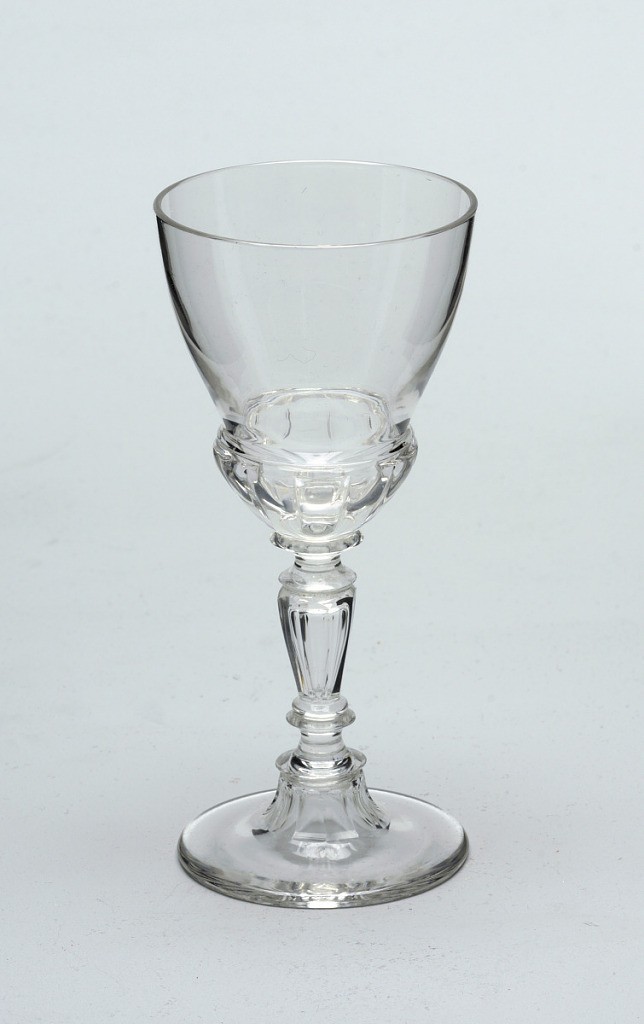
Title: No. 176
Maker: Ludwig Lobmeyr, Austrian, 1829 - 1917
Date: ca. 1880
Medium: Mouth-blown crystal, hand-cut and polished
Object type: Dessert wine glass
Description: Mouth-blown crystal, hand-cut and polished